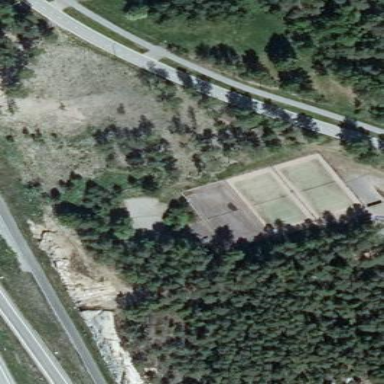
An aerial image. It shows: Tennis court in leisure pitch.